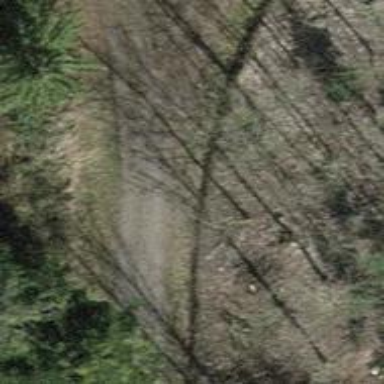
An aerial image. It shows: Track with fine gravel surface. The track has grade2 tracktype.